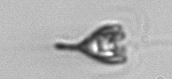
Label: Pyramimonas_longicauda